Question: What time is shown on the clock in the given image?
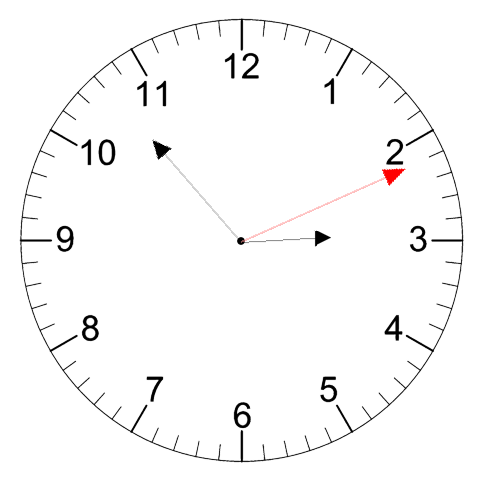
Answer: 02:53:11